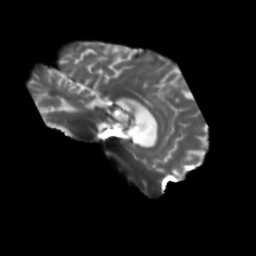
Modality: T2w
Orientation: sagittal
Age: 70
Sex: male
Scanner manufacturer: siemens
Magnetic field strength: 3 T
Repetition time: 5.25 s
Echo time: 0.08 s